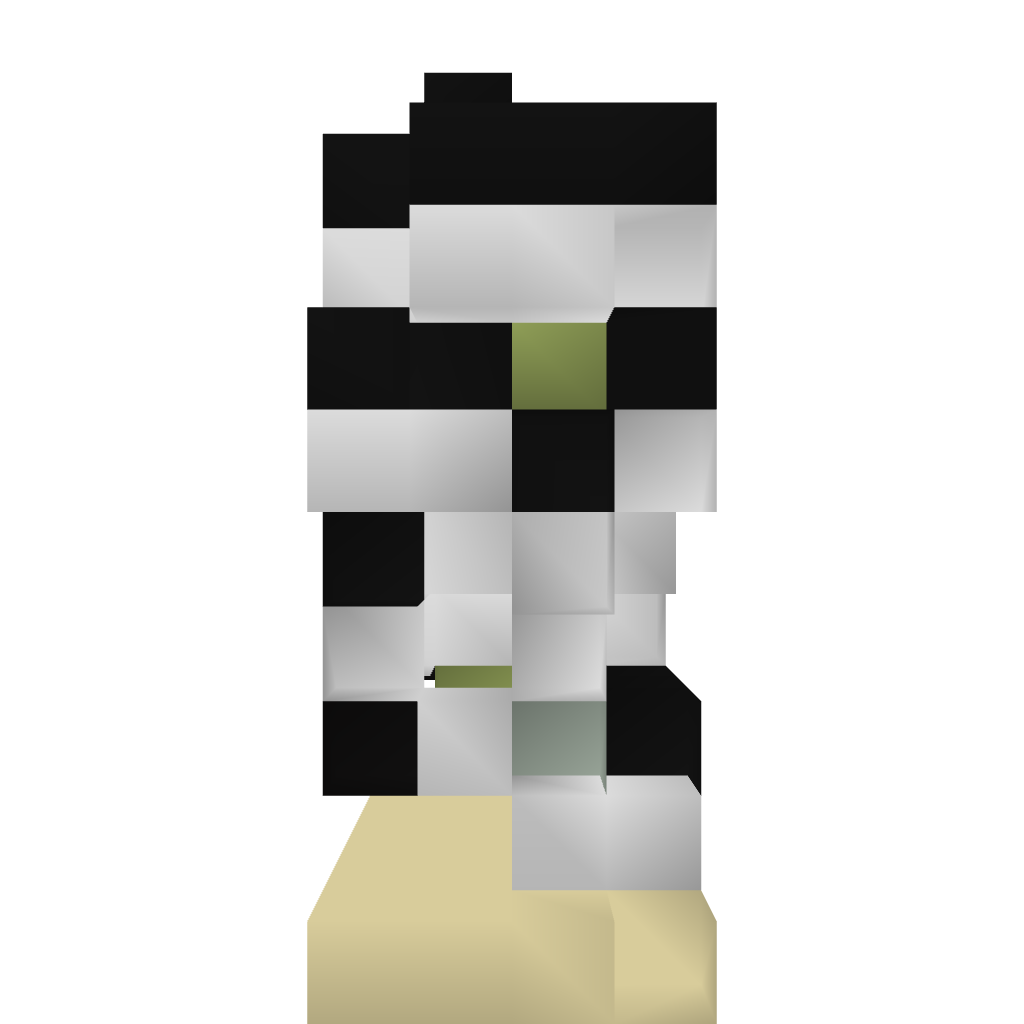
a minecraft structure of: FAST 4x4 Vault Door